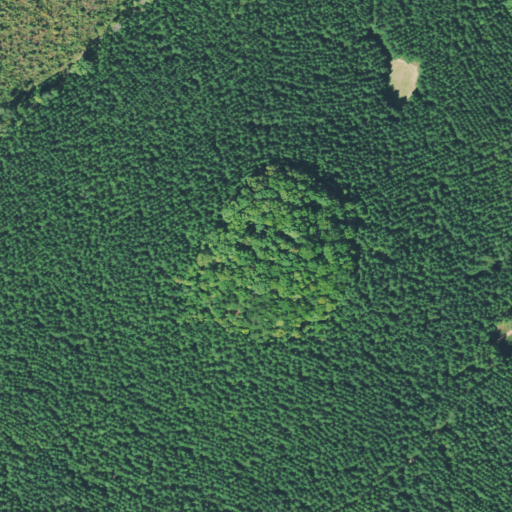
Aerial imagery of mountain in Tennessee named Grape Knob containing evergreen forest, deciduous forest, shrub, and mixed forest